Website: macys
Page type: customer-info-address
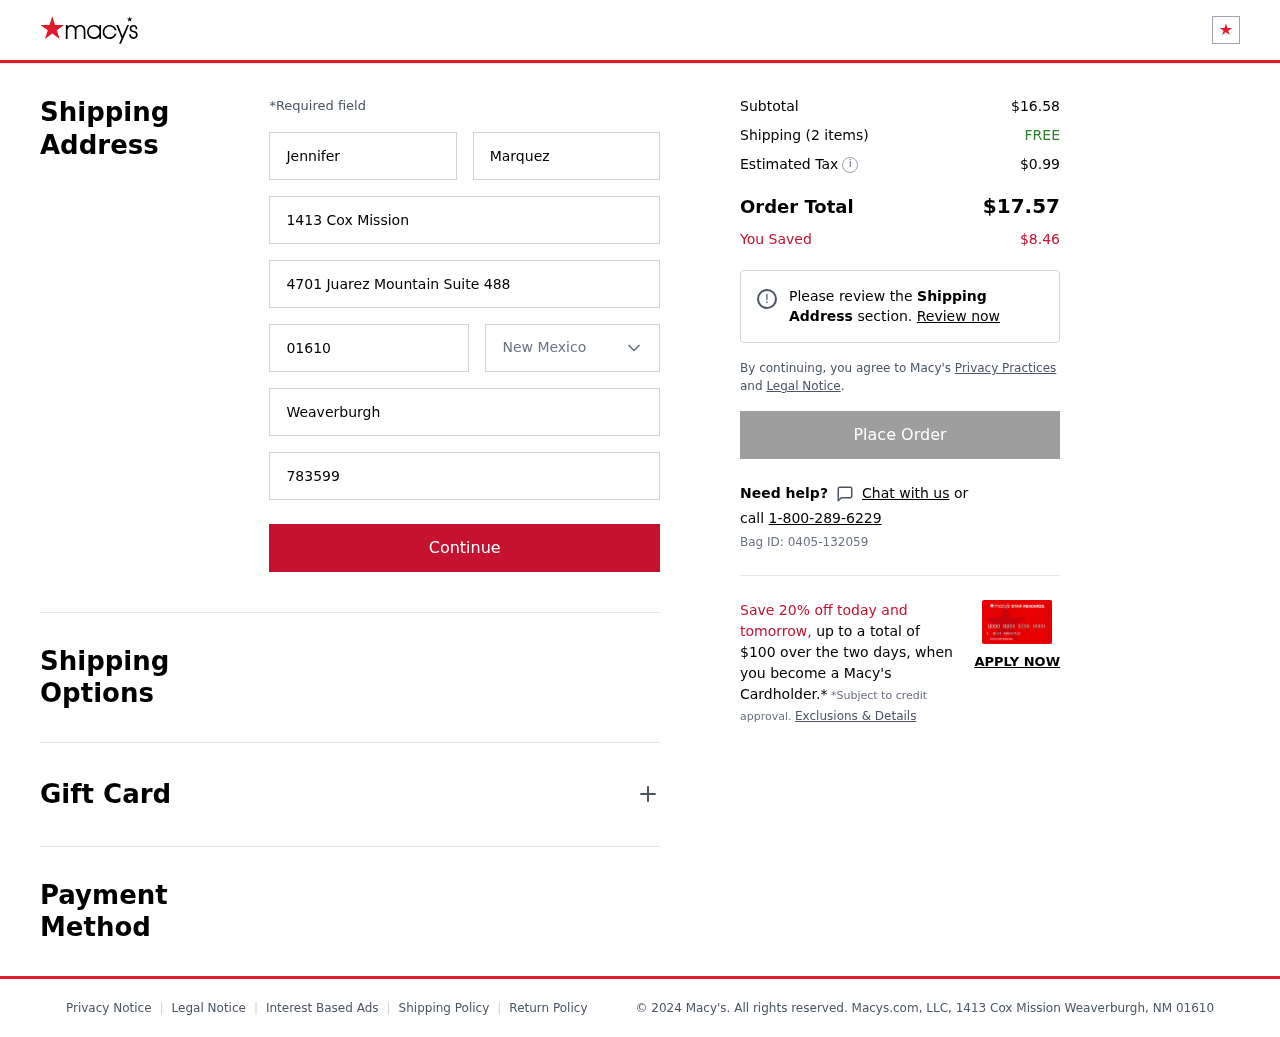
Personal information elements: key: PII_CITY
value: Weaverburgh
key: PII_FIRSTNAME
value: Jennifer
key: PII_LASTNAME
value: Marquez
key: PII_PHONE
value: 7835991416
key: PII_POSTCODE
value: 01610
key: PII_STATE
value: New Mexico
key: PII_STREET
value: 1413 Cox Mission
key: PII_STREET2
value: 4701 Juarez Mountain Suite 488
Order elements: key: ORDER_SUBTOTAL
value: $16.58
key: ORDER_NUM_ITEMS
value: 2
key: ORDER_SHIPPING_COST
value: FREE
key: ORDER_TAX
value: $0.99
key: ORDER_TOTAL
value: $17.57
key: ORDER_SAVINGS
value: $8.46
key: ORDER_BAG_ID
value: Bag ID: 0405-132059